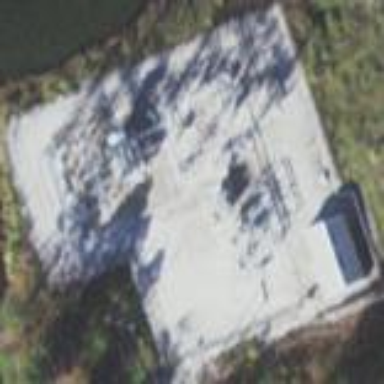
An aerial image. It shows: Distribution level power substation.